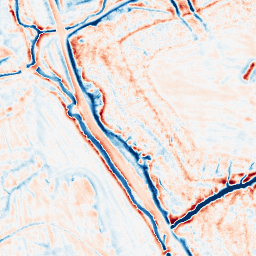
Category: edge_preserving
Decomposition family: bilateral
Decomposition parameters: d: 15
sigma_color: 100
sigma_space: 25
Upsampling method: bspline
Upsampling parameters: scale: 4
Upsampling scale: 4